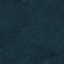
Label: Forest